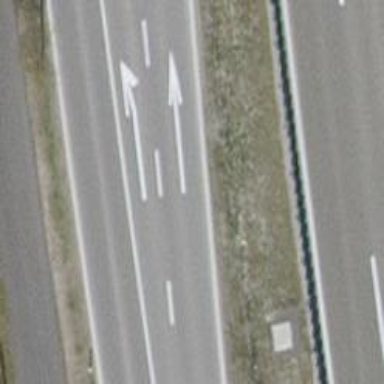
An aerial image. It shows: Asphalt road classified as primary highway.